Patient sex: M
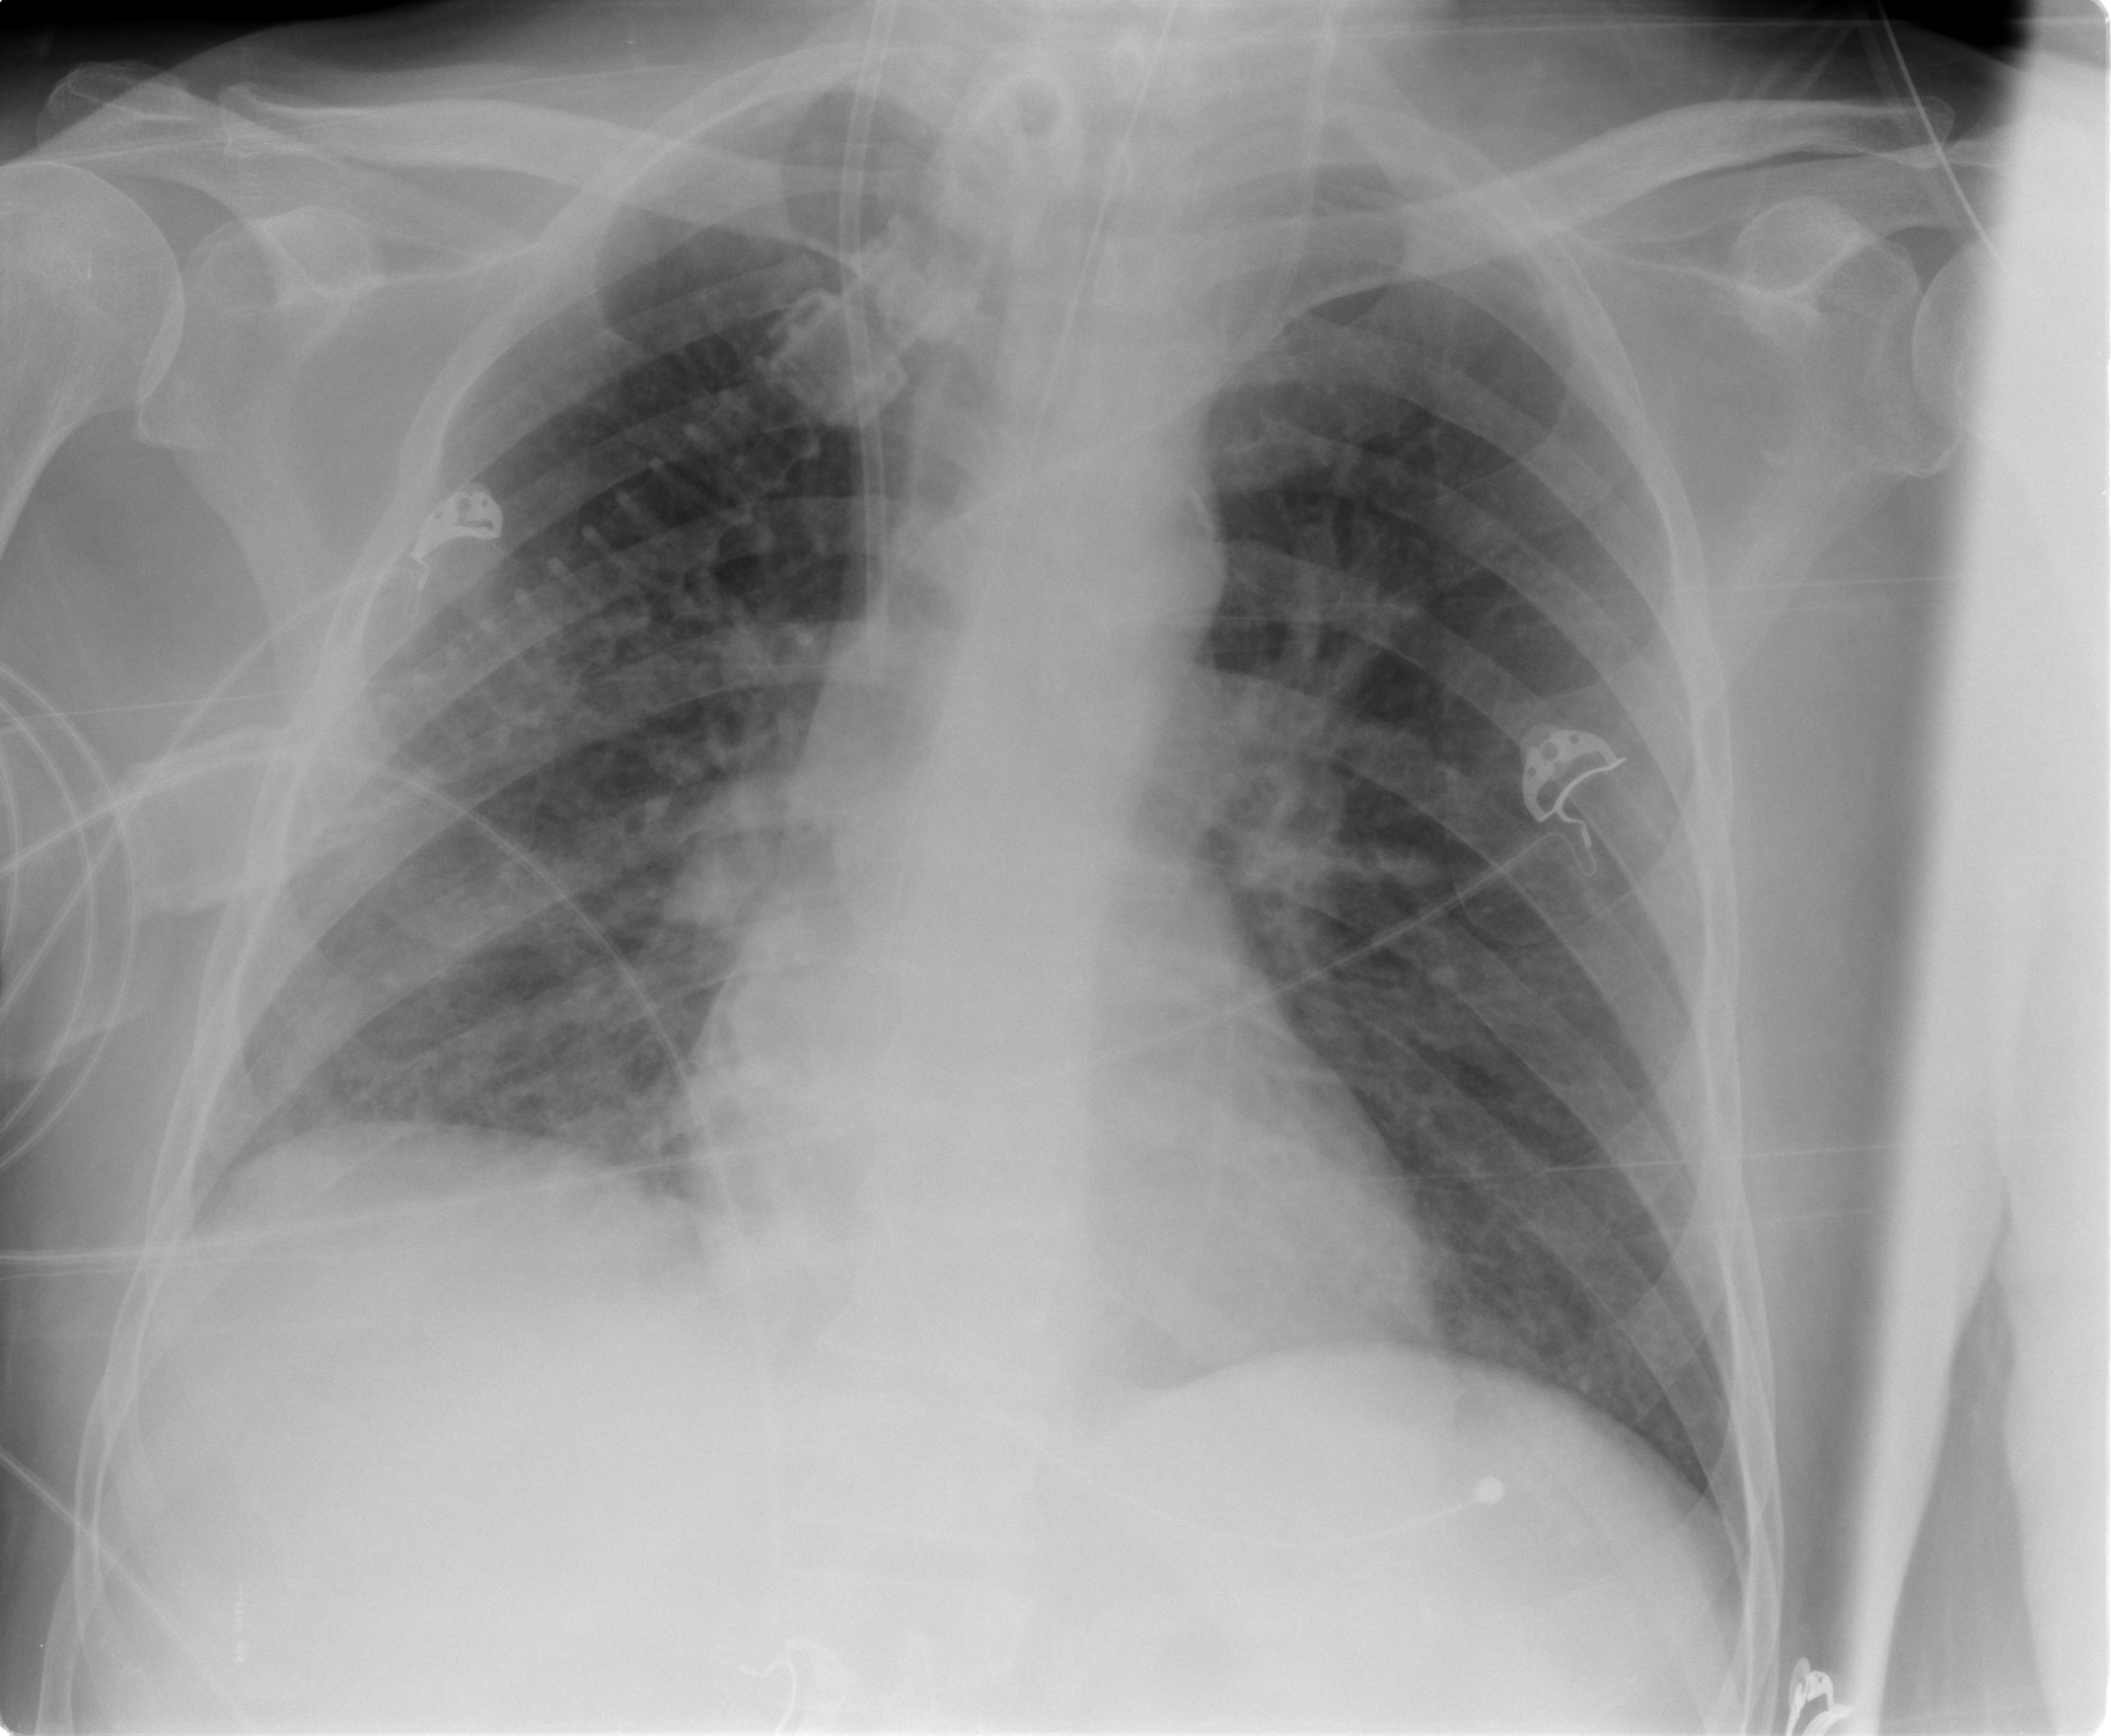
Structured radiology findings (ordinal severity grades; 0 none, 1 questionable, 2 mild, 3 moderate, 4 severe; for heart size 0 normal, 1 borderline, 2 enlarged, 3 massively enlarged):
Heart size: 0
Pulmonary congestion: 0
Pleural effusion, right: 0
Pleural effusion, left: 0
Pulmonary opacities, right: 2
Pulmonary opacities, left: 0
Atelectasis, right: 2
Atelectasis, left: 0